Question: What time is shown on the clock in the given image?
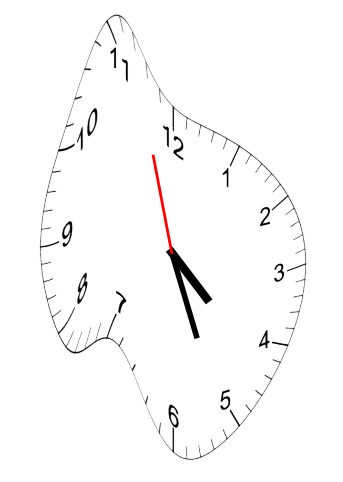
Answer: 04:25:57